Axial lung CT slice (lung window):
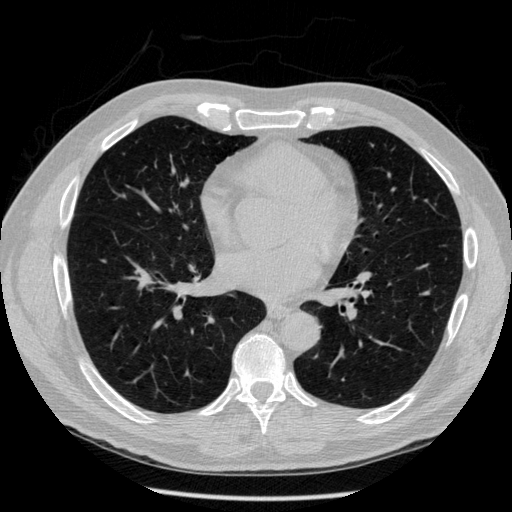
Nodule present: no